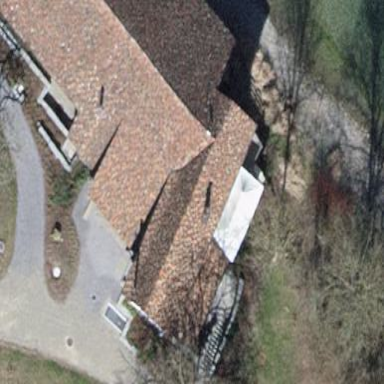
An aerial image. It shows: White building with gabled roof made of roof tiles. The roof's orientation is along the structure.